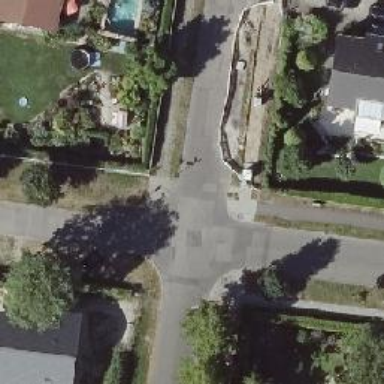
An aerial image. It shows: Unmarked crossing on the road.